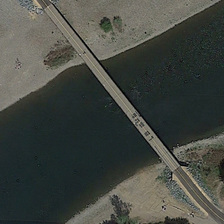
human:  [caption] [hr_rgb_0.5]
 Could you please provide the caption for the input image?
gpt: a long bridge is between the two mountains .

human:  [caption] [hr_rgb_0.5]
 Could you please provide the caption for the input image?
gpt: a small river is between the two hills .

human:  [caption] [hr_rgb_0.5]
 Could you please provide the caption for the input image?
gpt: a bridge is over a river with several green trees in two sides .

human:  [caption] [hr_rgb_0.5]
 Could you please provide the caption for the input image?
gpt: a bridge is over a river with several green trees in two sides .

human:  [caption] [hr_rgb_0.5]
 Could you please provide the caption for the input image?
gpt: a long bridge is between the two mountains .